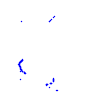
Particle: kaon